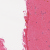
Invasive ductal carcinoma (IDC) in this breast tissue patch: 0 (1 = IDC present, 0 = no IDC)